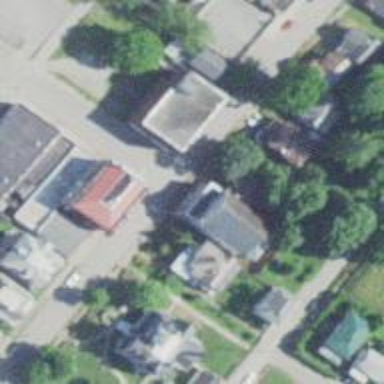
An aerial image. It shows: Historic building.